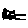
Label: cat